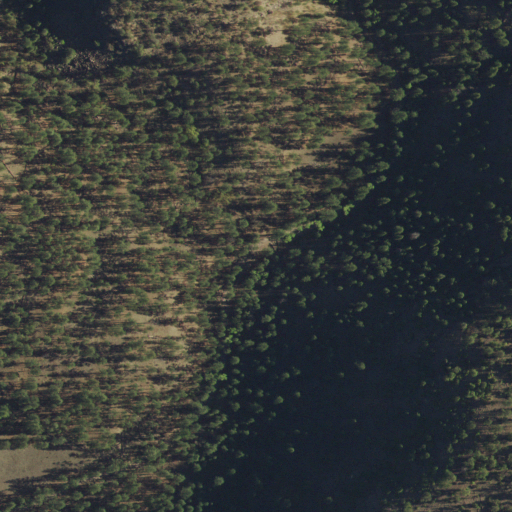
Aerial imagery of valley in New Mexico named Ten Cow Canyon containing only evergreen forest